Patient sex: F
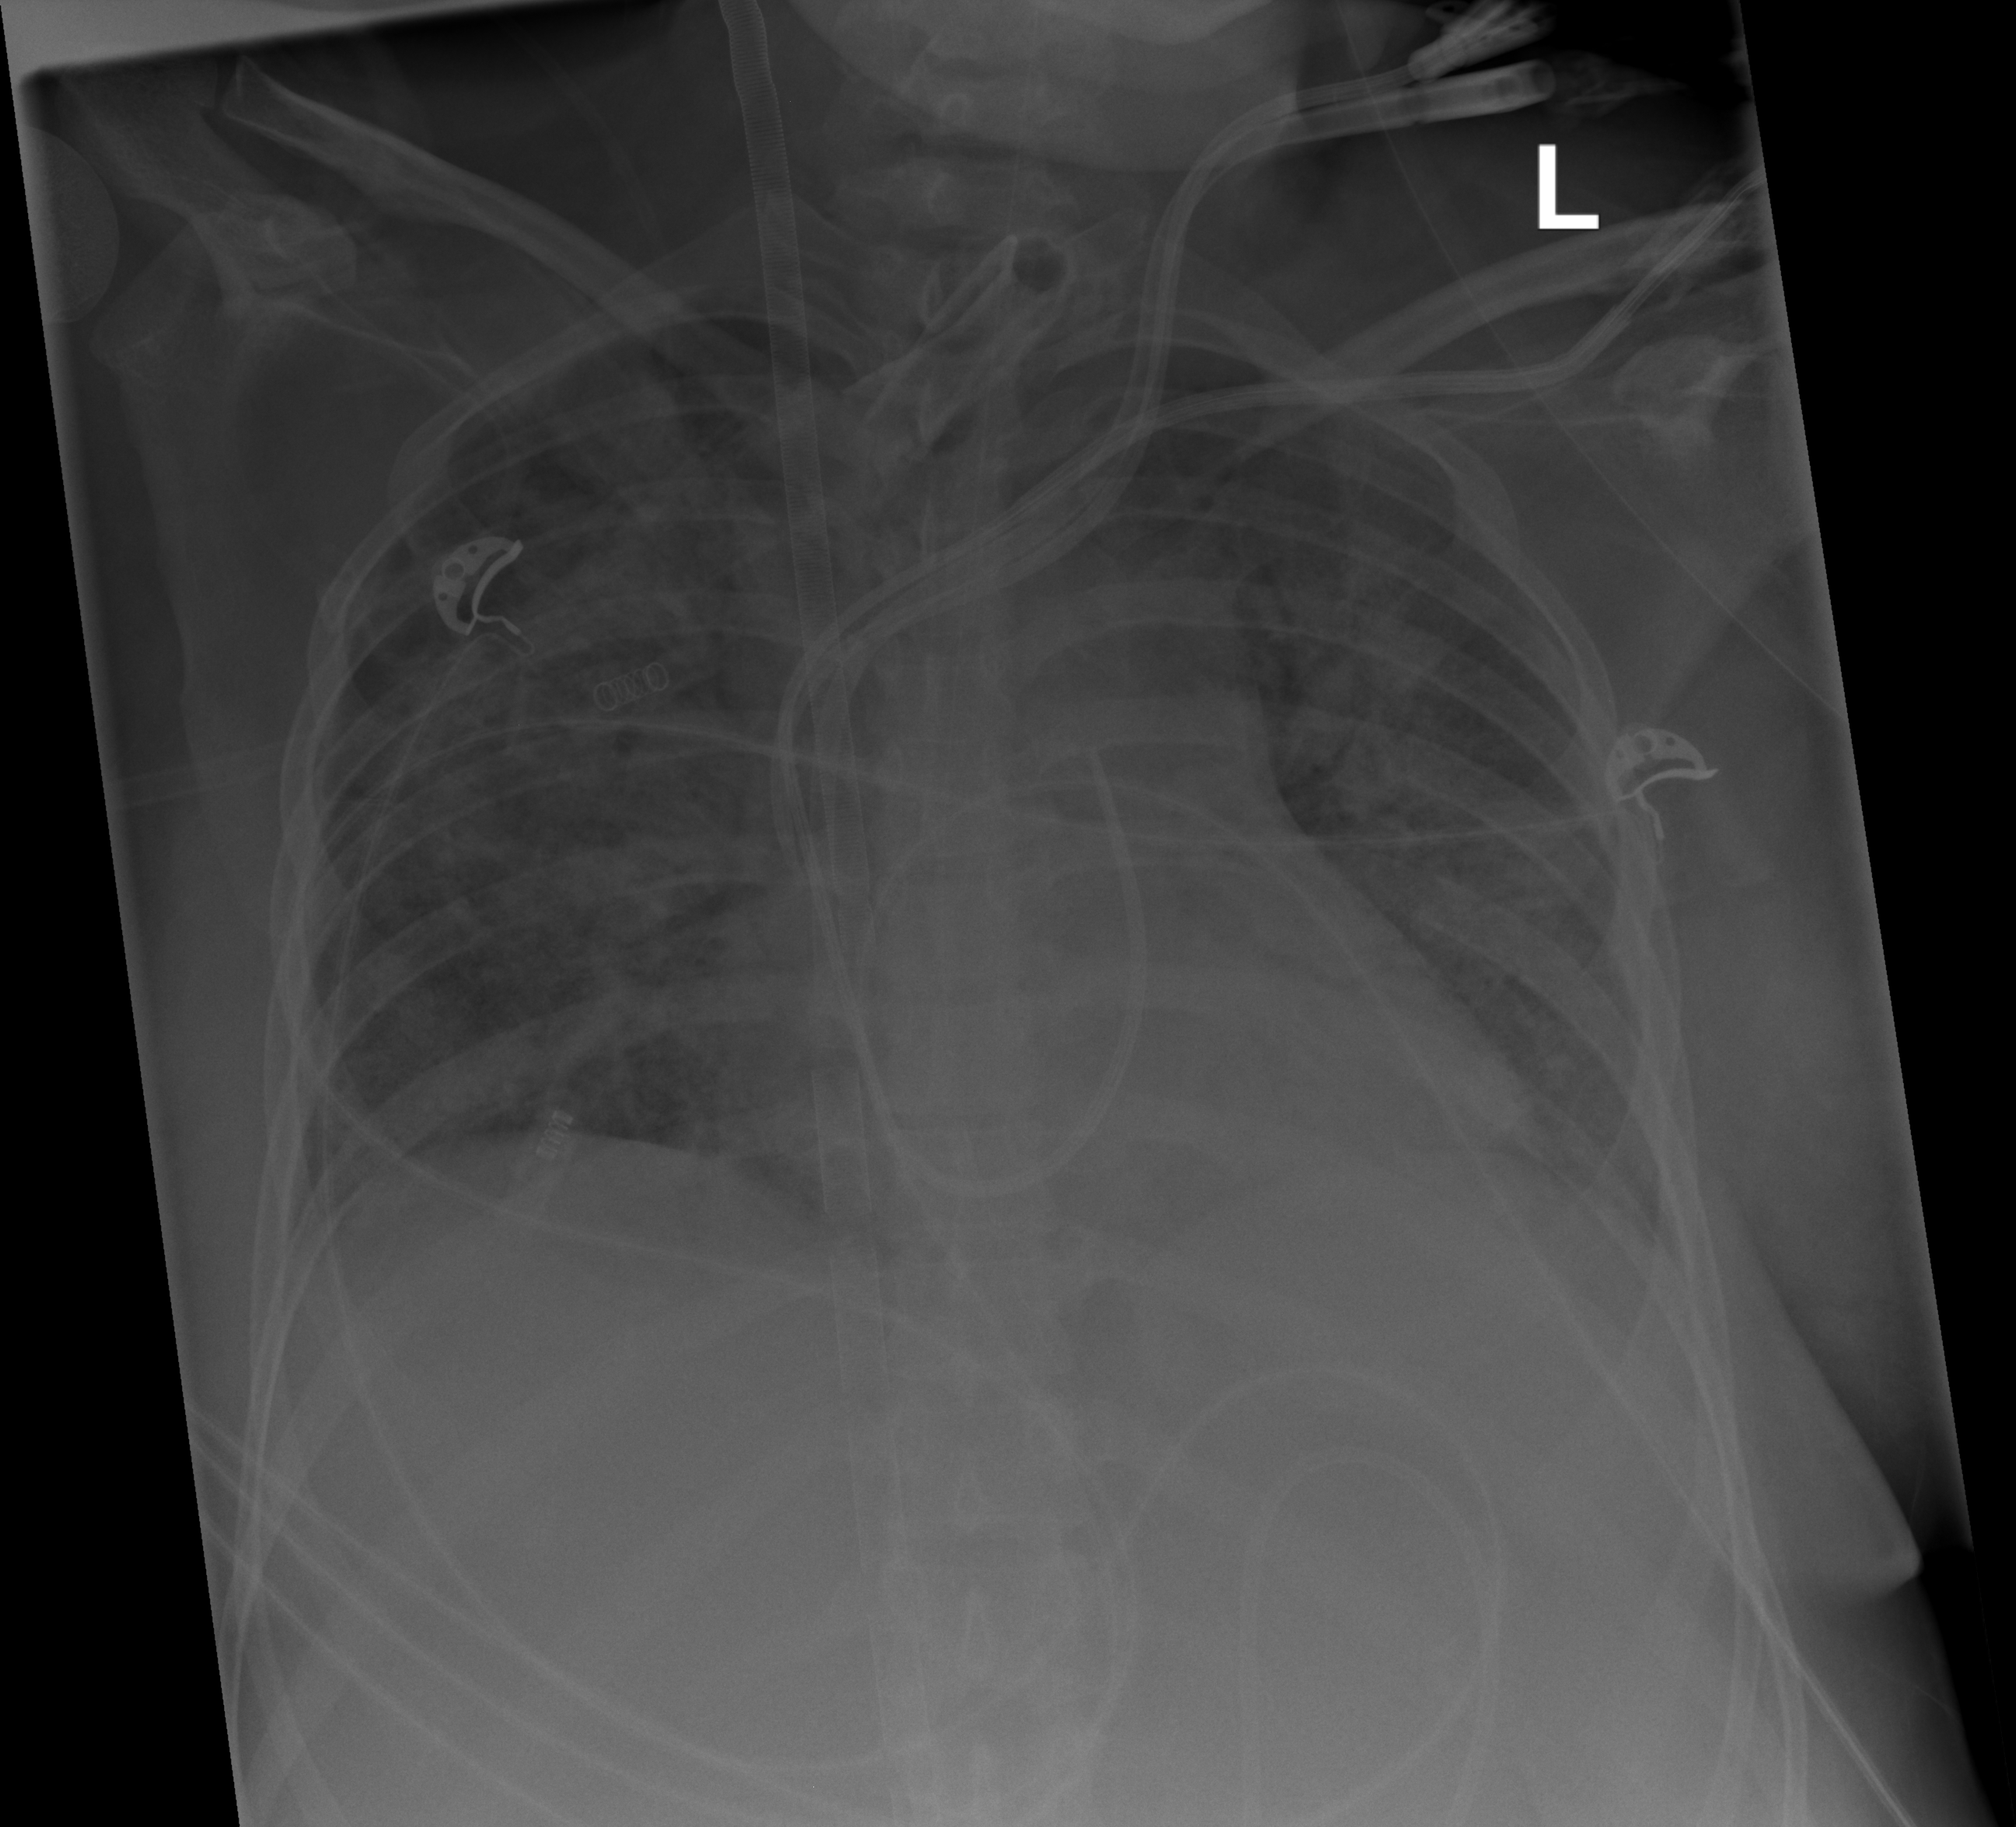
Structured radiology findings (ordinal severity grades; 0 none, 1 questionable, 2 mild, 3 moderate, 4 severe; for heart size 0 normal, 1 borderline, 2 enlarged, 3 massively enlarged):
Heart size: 2
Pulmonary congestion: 2
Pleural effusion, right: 0
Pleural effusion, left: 0
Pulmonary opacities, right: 4
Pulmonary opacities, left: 4
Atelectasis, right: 3
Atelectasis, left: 3